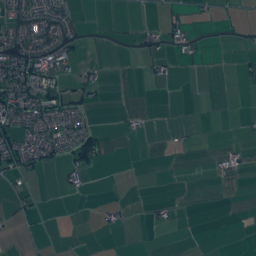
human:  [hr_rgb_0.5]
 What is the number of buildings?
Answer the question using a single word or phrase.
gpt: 2402

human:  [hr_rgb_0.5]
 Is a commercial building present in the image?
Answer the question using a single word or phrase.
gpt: yes

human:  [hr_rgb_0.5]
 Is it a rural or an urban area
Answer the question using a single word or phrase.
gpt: urban

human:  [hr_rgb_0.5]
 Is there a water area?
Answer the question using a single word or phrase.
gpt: yes

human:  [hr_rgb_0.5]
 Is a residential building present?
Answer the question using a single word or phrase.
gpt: yes

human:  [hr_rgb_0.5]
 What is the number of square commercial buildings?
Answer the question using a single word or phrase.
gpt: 0

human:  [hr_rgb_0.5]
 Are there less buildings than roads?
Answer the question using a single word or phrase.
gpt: no

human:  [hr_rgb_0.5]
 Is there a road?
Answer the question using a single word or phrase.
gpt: yes

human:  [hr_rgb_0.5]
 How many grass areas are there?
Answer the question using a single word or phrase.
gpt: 444

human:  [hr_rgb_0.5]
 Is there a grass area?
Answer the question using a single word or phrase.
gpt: yes

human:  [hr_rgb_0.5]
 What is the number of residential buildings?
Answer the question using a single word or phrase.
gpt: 2381

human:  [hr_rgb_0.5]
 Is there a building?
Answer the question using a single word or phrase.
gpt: yes

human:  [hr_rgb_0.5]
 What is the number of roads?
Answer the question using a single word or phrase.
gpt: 332

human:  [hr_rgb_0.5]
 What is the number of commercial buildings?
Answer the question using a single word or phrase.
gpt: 15

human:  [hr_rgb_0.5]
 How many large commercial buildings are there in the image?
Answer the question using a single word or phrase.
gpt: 1

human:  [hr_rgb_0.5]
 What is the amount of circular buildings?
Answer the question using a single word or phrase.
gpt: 6

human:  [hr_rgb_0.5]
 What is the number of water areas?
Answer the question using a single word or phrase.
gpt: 68

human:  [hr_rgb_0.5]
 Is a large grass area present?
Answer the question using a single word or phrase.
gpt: yes

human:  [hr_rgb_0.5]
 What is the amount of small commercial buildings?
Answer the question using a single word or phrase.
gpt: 12

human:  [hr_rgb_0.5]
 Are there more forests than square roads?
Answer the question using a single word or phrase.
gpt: yes

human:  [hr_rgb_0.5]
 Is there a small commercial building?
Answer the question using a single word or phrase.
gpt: yes

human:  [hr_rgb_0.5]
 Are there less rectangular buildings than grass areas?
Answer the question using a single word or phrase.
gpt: no

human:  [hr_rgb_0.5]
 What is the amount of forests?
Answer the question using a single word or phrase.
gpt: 51

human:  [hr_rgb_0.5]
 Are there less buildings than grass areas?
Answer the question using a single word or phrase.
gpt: no

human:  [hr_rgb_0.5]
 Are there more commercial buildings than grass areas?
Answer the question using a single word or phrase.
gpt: no

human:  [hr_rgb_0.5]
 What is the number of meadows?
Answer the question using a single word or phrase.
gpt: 11

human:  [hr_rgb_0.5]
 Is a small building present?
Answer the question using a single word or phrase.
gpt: yes

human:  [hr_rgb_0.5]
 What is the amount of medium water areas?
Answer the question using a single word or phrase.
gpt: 19

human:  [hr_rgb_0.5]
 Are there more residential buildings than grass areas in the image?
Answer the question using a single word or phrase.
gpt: yes

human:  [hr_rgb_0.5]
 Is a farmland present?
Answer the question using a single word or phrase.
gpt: yes

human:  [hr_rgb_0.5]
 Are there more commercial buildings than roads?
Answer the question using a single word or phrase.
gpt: no

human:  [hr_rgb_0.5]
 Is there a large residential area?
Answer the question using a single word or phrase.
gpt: yes

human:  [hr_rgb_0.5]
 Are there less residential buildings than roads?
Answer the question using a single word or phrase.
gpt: no

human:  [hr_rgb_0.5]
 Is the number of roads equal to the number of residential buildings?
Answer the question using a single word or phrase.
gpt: no

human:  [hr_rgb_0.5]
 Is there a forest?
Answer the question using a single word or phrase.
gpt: yes

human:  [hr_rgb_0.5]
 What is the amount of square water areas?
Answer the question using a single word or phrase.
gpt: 1

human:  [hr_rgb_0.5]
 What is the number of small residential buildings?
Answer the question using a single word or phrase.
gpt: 2369

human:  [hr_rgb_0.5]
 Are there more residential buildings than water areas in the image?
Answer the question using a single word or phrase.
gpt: yes

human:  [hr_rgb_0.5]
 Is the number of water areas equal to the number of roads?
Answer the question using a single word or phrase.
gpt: no

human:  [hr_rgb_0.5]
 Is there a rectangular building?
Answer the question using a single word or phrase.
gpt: yes

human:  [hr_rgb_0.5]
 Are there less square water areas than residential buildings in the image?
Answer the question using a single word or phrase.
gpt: yes

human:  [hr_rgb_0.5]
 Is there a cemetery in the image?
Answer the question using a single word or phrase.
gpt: yes

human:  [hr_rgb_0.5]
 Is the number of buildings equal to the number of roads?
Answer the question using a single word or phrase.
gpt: no

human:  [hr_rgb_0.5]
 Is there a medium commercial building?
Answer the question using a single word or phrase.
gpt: yes

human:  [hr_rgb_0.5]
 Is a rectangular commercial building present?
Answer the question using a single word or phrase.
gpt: yes

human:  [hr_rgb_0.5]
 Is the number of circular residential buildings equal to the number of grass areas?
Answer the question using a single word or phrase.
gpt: no

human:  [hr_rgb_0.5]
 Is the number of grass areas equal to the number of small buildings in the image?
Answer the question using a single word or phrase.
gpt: no

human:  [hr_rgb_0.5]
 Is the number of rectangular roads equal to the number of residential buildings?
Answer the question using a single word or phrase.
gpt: no

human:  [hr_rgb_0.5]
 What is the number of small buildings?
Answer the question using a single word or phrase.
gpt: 2385

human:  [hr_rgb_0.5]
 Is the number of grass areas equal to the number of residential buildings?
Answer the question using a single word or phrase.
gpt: no

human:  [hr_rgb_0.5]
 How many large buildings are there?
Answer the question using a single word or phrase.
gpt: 2

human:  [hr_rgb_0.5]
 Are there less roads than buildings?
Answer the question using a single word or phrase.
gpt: yes

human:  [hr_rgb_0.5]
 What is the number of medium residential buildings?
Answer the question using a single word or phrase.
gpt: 11

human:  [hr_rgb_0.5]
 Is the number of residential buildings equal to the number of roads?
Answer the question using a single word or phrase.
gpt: no

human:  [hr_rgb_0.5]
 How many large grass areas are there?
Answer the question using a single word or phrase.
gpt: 220

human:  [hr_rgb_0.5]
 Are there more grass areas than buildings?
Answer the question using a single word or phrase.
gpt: no

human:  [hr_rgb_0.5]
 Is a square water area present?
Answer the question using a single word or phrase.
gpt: yes

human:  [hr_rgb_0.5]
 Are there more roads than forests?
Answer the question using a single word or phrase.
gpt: yes

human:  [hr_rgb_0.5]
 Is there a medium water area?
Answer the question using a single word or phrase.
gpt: yes

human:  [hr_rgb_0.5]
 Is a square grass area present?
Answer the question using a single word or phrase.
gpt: no

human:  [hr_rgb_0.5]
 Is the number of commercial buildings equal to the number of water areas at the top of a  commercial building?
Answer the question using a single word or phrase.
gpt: no

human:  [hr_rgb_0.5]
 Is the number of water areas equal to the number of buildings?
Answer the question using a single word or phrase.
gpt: no

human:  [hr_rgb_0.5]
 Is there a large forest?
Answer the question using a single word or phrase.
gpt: yes

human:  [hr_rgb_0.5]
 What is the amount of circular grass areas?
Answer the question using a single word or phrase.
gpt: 0